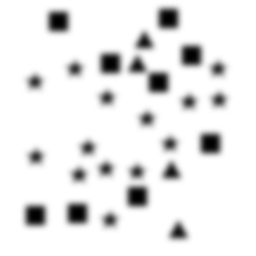
Squares: 9
Triangles: 4
Stars: 14
Total shapes: 27